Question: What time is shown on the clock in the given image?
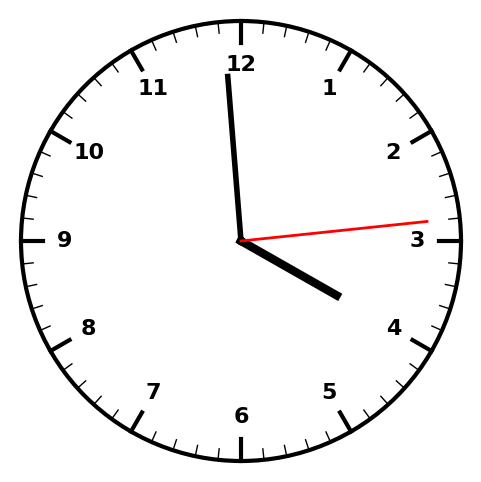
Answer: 03:59:14